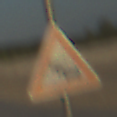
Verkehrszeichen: Stau
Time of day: SunriseSunset
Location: Outdoor (Beach)
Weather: Clear
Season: NotSpecified
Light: Natural